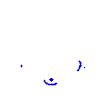
Particle: kaon